高一 · 代数
当 $m$ 为怎样的实数时, 方程 $x^{2}-4|x|+5=m$ 有四个互不相等的实数根?
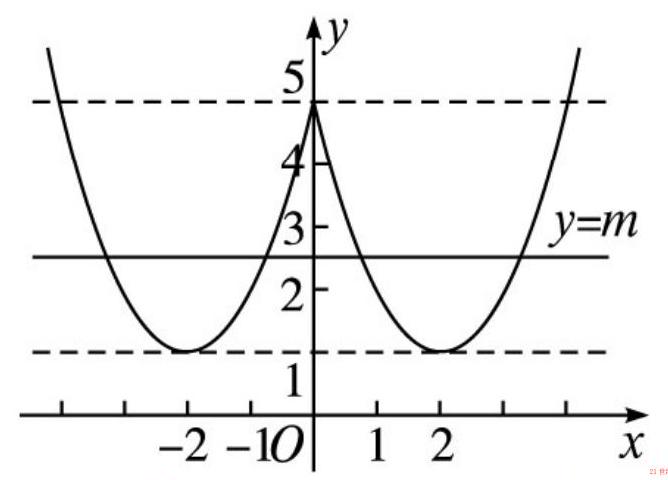
答案: 先作出 $y=x^{2}-4|x|+5=\left\{\begin{array}{l}x^{2}-4 x+5, x \geq 0, \\ x^{2}+4 x+5, x<0\end{array}\right.$ 的图像(如图所示).

再作出直线 $y=m$, 从图中可以直接看出, 当 $1<m<5$ 时, 方程有四个互不相等的实根.